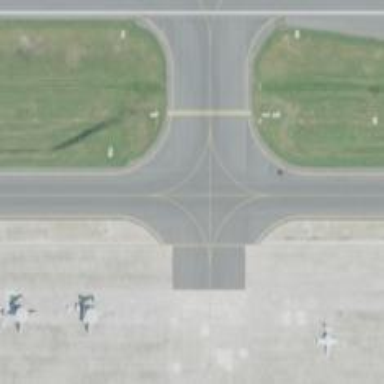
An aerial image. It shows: Image of taxiway at airport.